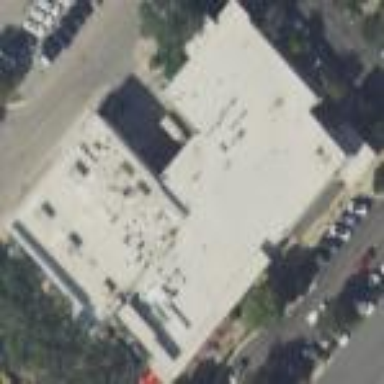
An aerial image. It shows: Retail building.